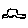
Label: car